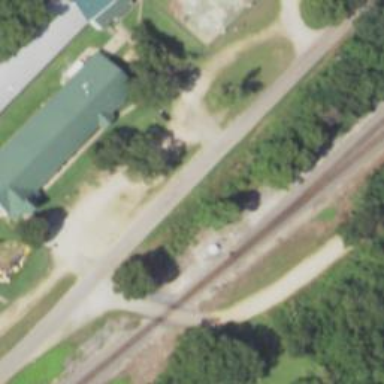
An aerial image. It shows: Railway siding for service.